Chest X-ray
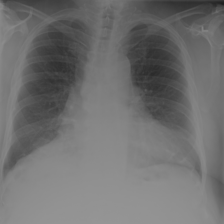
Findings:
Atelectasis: negative
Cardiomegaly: negative
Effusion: negative
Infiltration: negative
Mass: negative
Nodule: negative
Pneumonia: negative
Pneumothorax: negative
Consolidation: negative
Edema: negative
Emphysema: negative
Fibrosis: negative
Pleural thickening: negative
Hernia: negative